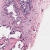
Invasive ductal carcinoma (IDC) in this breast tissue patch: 0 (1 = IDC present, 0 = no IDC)